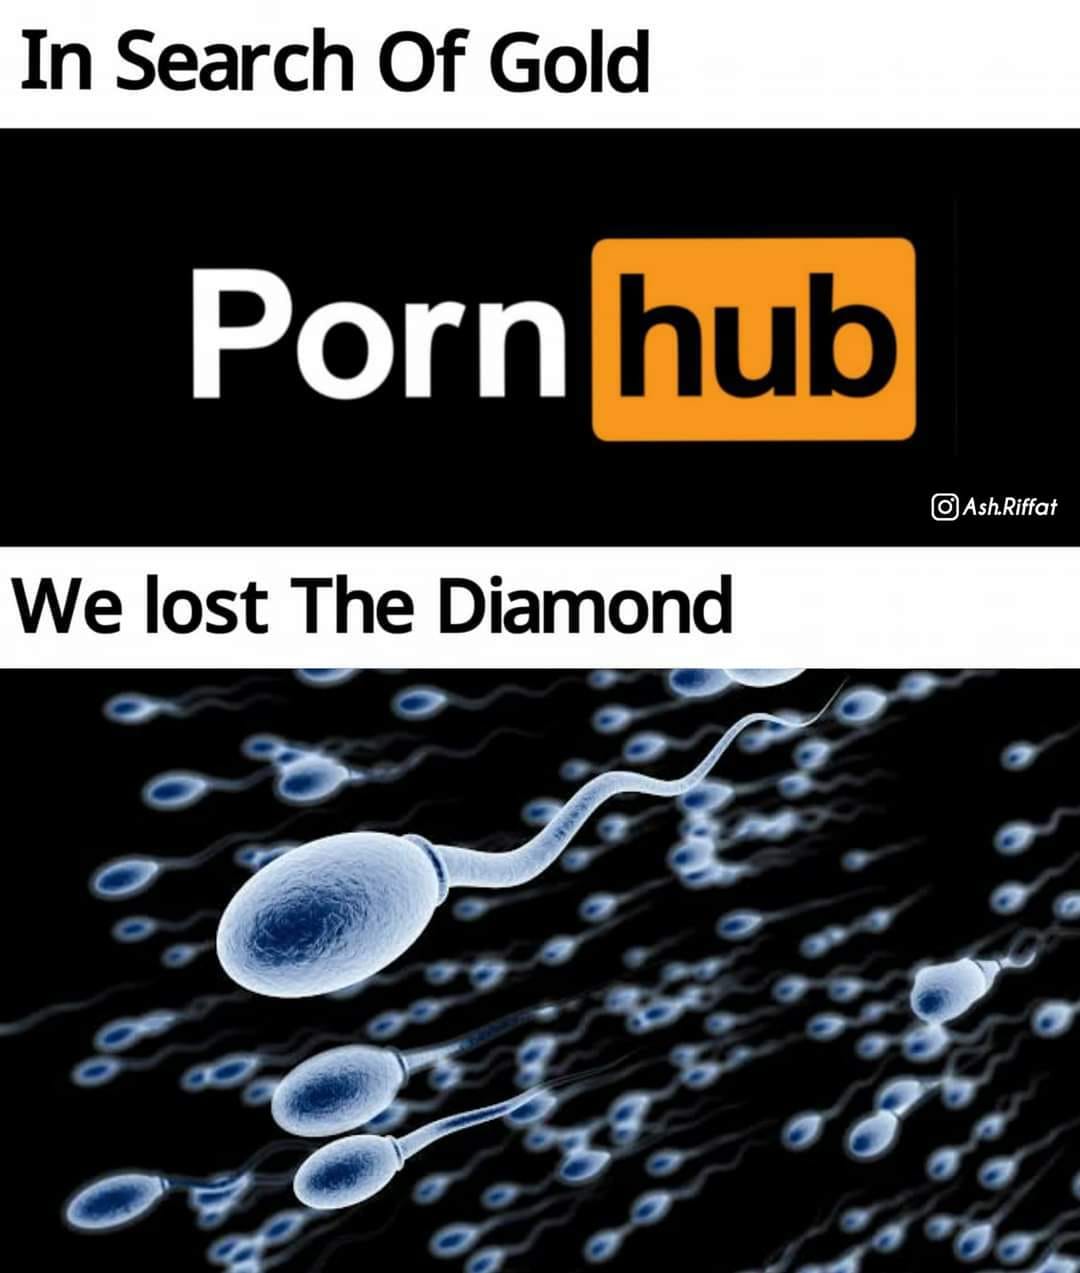
Caption: In Search of Gold    Pornhub     We lost The Diamond
Label: non-hate